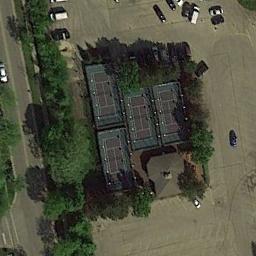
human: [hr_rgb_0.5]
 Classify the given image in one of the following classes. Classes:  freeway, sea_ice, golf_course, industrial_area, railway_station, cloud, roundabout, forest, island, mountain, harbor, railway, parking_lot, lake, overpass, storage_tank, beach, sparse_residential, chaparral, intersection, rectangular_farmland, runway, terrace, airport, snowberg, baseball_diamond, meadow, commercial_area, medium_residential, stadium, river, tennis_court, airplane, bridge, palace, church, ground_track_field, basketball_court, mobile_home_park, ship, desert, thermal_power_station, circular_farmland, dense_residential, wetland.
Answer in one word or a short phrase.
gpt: tennis_court